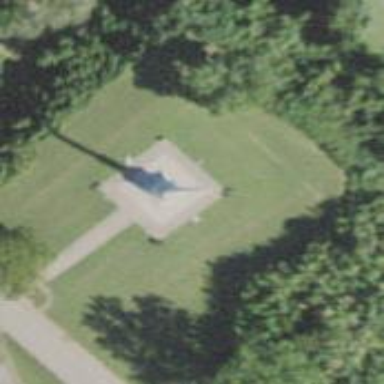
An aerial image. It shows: Historic memorial.